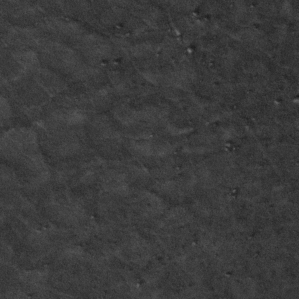
Label: frost